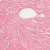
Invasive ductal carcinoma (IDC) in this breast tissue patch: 0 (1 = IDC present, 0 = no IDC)